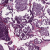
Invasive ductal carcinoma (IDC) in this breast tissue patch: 1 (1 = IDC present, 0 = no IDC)